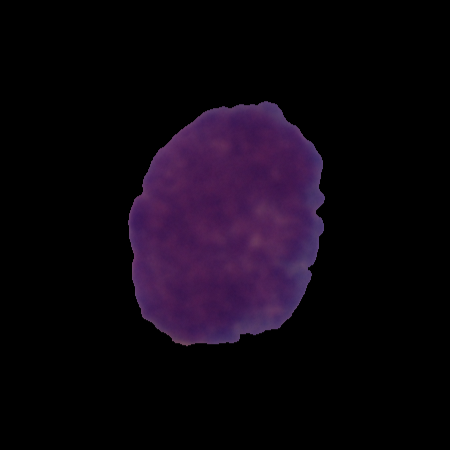
Label: healthy